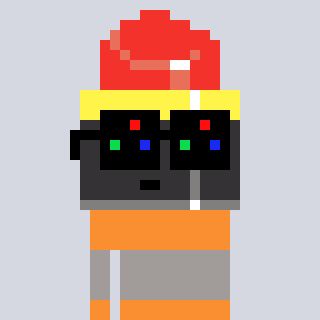
a pixel art character with square black sunglasses, a lipstick-shaped head and a orange-colored body on a cool background